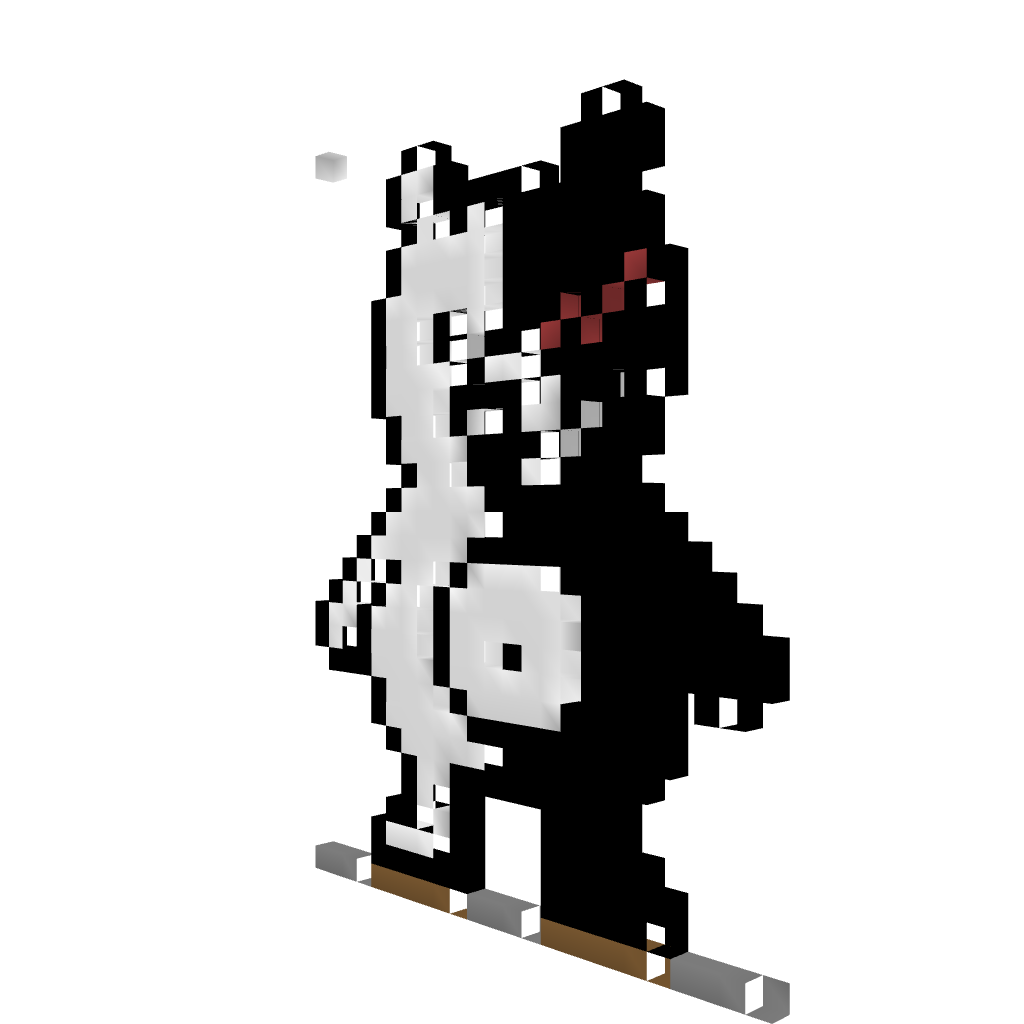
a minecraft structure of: Monobear high quality